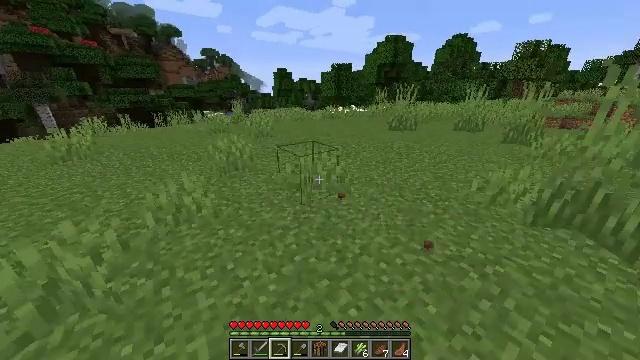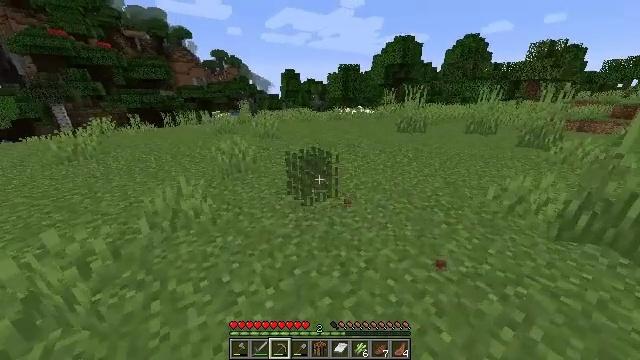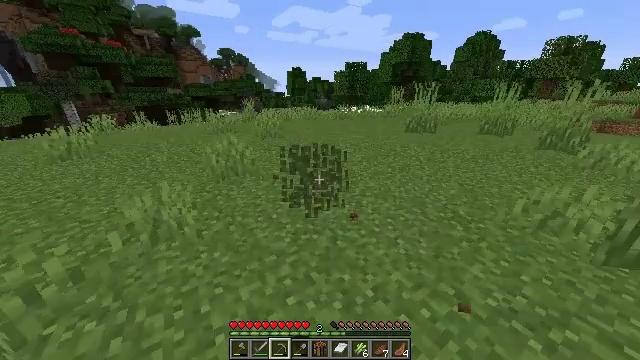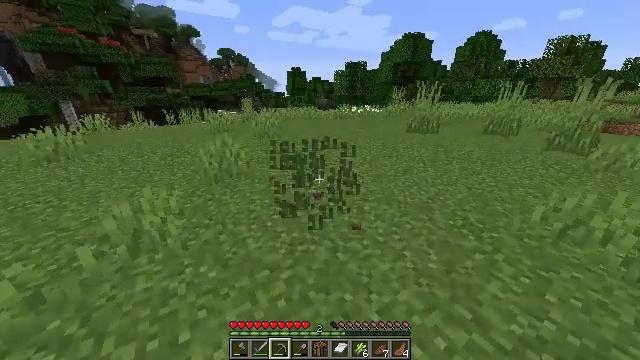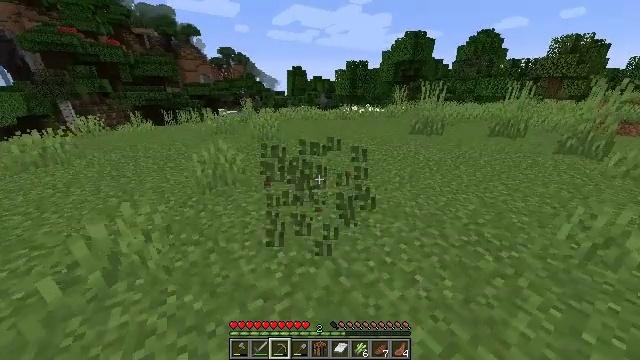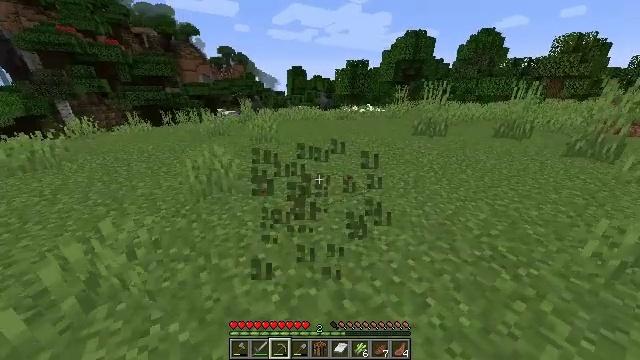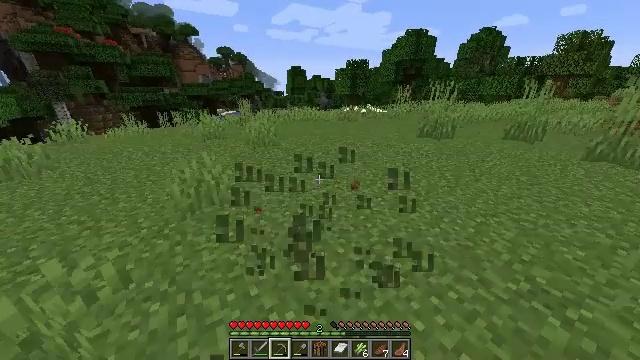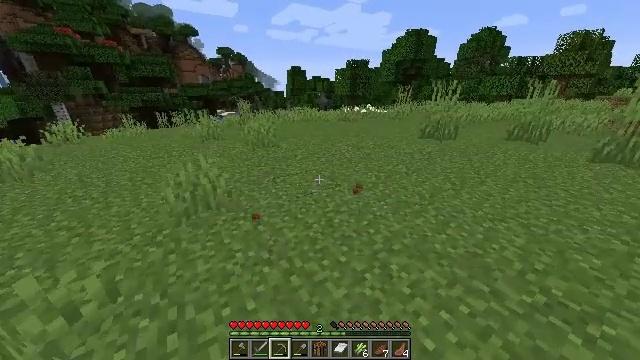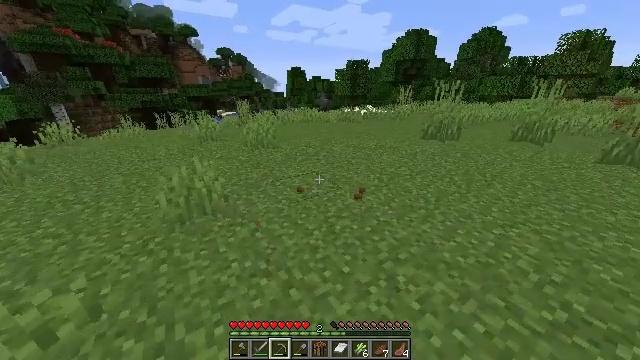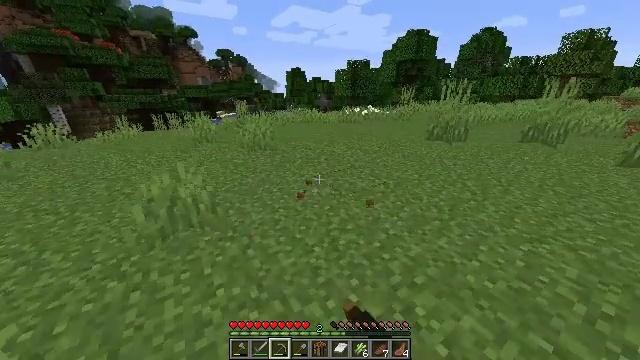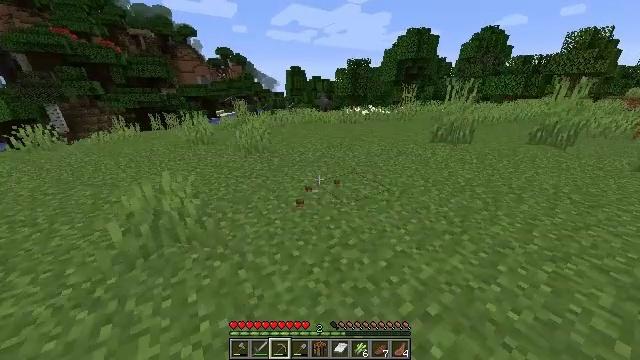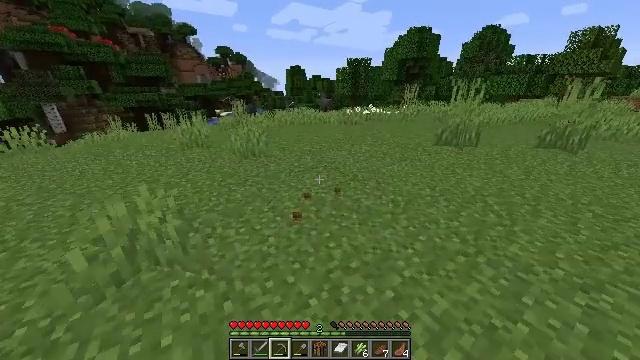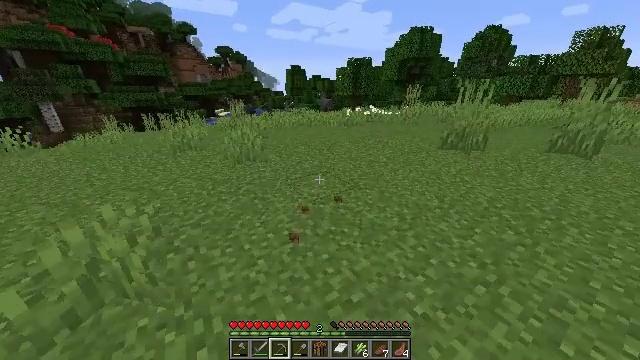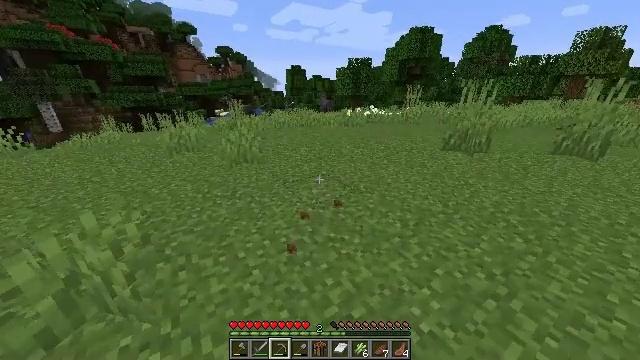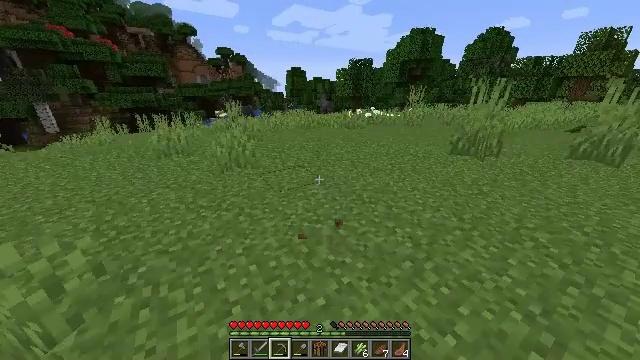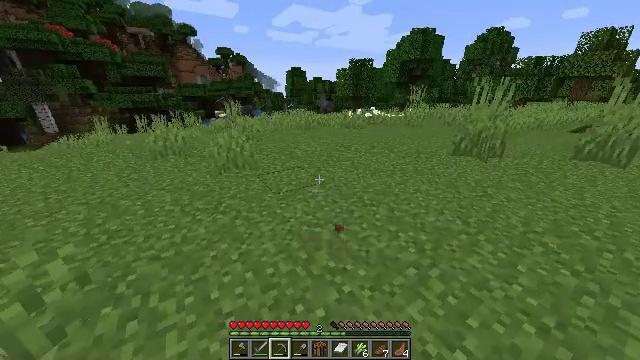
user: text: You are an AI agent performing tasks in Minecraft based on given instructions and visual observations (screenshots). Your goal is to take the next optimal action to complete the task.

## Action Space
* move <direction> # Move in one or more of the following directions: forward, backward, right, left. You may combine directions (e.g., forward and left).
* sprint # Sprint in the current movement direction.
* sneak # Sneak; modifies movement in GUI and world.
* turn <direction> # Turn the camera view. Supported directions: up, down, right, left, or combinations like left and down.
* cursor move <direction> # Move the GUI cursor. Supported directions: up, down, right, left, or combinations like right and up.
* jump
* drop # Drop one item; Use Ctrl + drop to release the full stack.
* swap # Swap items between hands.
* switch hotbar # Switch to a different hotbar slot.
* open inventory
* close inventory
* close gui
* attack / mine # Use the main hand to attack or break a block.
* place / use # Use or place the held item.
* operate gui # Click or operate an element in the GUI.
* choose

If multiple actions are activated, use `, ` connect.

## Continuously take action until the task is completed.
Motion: motion action
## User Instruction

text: Gather grass by holding the left mouse button.
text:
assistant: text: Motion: move forward, turn left, attack / mine
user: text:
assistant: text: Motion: move forward, turn left, attack / mine
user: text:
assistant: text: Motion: move forward, attack / mine
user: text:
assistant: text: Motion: move forward, attack / mine
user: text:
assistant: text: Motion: move forward
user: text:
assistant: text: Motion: move forward
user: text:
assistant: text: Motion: move forward
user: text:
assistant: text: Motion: move forward, attack / mine
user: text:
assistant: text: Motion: move forward, attack / mine
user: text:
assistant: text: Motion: move forward, attack / mine
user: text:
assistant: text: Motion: move forward
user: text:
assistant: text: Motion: move forward
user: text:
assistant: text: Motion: move forward
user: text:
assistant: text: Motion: move forward
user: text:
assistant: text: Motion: move forward
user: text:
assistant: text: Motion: move forward
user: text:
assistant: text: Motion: move forward, attack / mine
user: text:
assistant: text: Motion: move forward, attack / mine
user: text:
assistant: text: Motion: move forward, attack / mine
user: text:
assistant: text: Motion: move forward, attack / mine
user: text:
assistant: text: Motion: move forward
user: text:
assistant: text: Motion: move forward
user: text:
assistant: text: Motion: move forward
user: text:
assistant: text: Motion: move forward
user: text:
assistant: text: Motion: move forward
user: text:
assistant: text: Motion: move forward
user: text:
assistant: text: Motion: move forward, turn left and down
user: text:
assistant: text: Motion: move forward, turn left
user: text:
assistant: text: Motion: move forward
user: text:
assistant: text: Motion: move forward